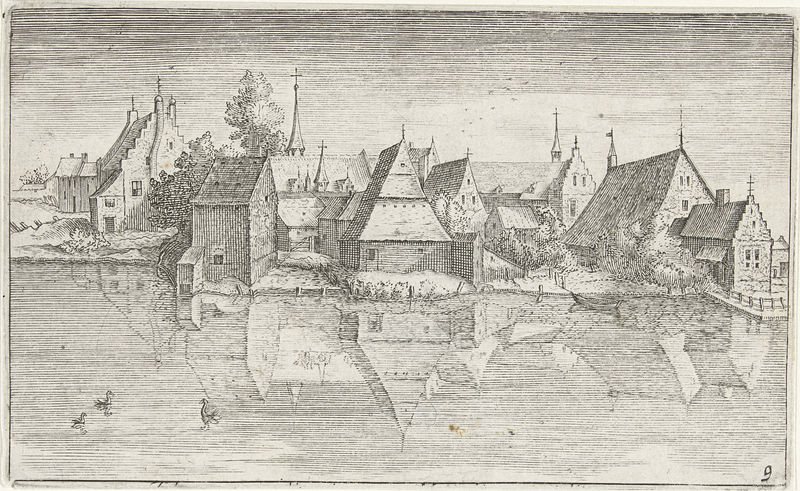
Titel: Dorp aan een rivier
Künstler: Hendrick (I) Hondius
Standort: Amsterdam
Institution: Rijksmuseum
Schlagwörter: architecture, church, white, black, gray, grey, windows, reflection, rocks, sky, tree, building, house, lake, netherlands, water, houses, reflections, roof, roofs, tower, trees, village, river, drawing, shadow, bird, etching, sketch, birds, flying, cross, pen, ice, flag, fence, town, brick, buildings, engraving, religion, rooves, lines, bush, mill, pond, shadows, chimneys, spire, steeple, holland, land, tan, pointy, crosses, printing, spires, g, whiote, ducks, duck, 9, kloster, geese, steeples, flecken, waterfowl, weiher, chuchtower, watewindows, popints